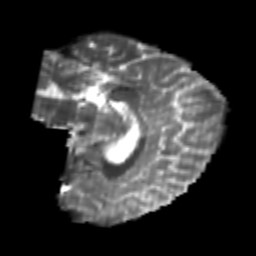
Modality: T2w
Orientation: sagittal
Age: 24
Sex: female
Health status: healthy
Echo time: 0.074 s